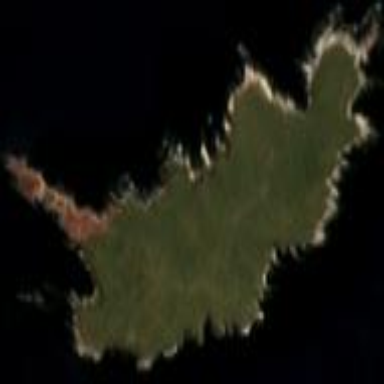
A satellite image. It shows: Island with natural coastline.